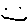
Label: smiley face